Interaction volume radius: 5 \u00c5
Interaction volume height: 20 \u00c5
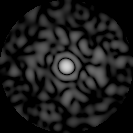
Disorder parameter: 0.8121